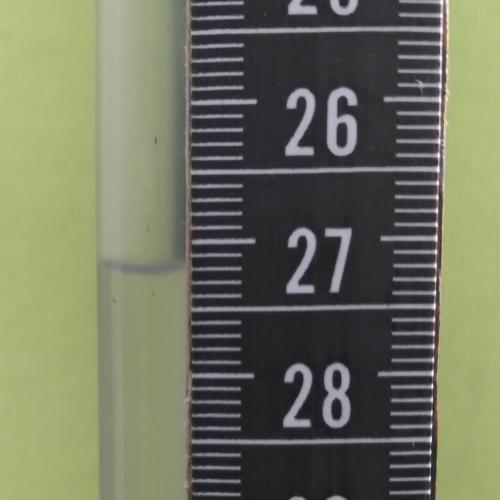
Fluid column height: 27.2 cm